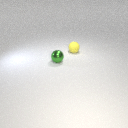
small green metal sphere to the left of small yellow rubber sphere